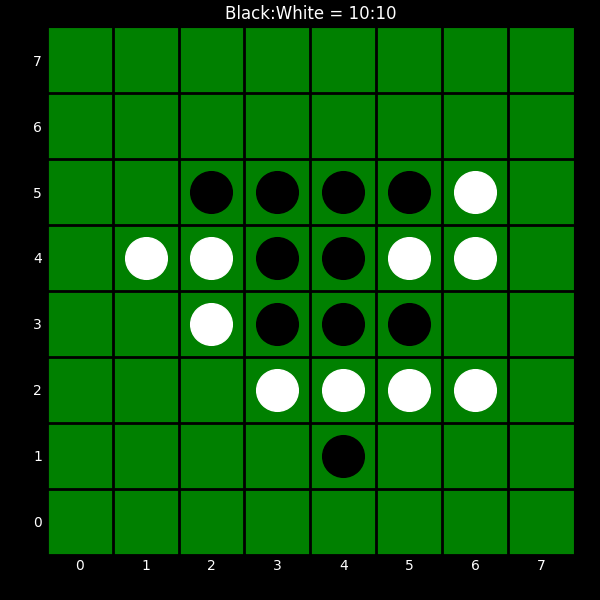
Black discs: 10
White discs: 10